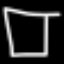
Label: square